Field crop: tomato
Growth stage: 2
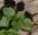
Species: solanum